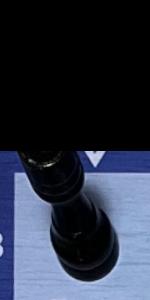
Label: Rook_Black